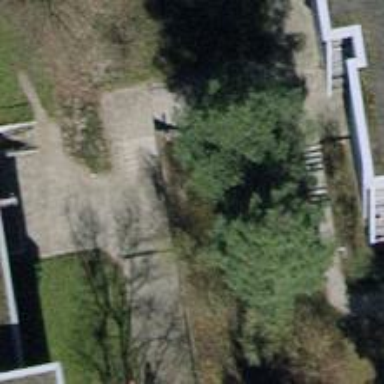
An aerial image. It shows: Set of steps with surface made of concrete plates.